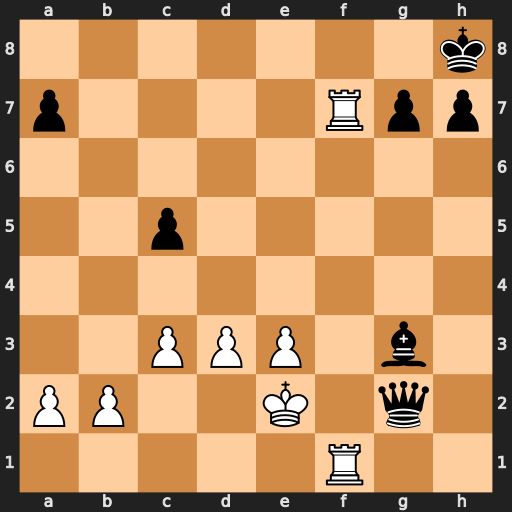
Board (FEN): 7k/p4Rpp/8/2p5/8/2PPP1b1/PP2K1q1/5R2
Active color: w
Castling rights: -
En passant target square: -
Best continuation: R1f2 Qxf2+ Rxf2 Bxf2 Kxf2